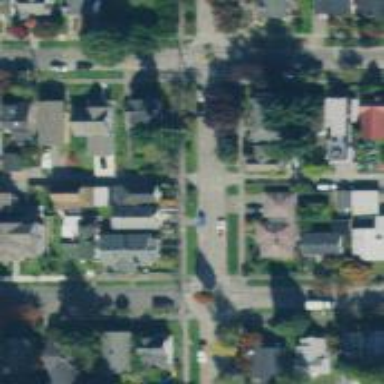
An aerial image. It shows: Alleyway designated as service road.